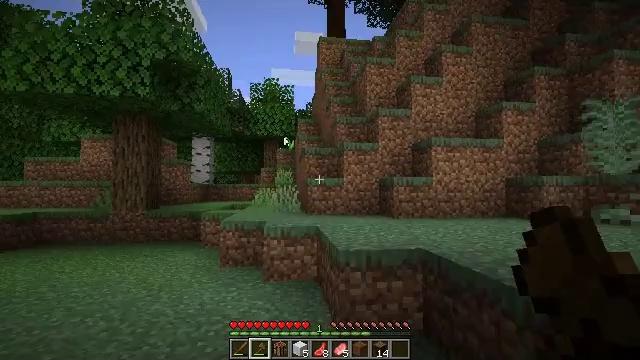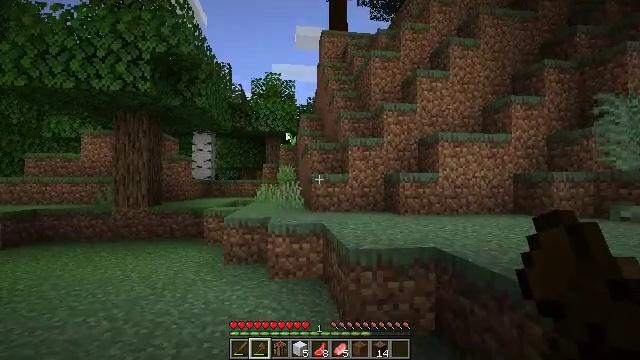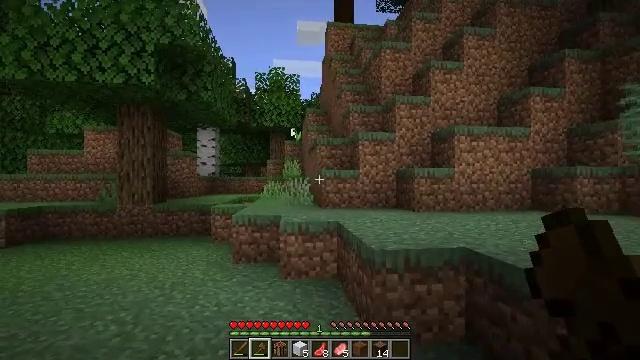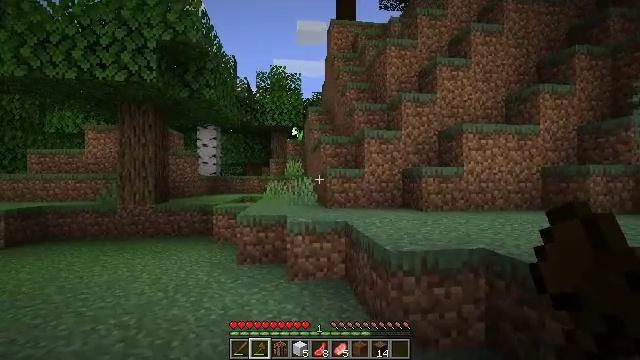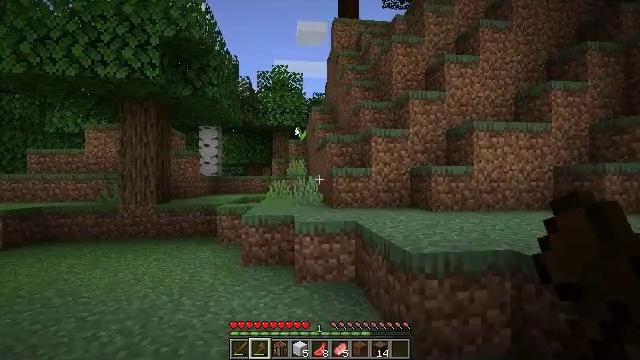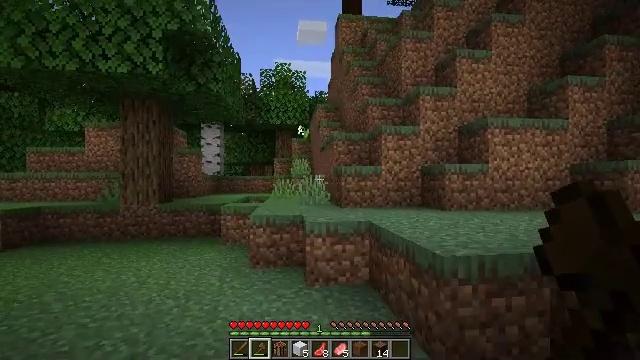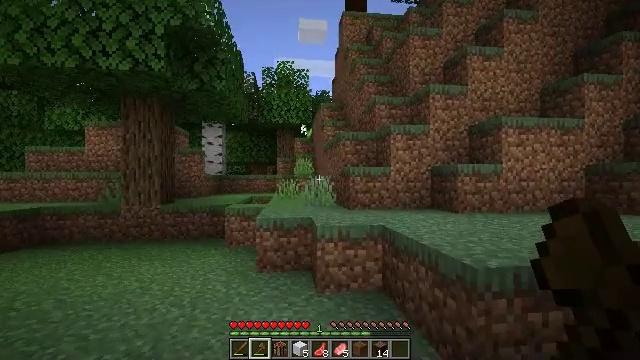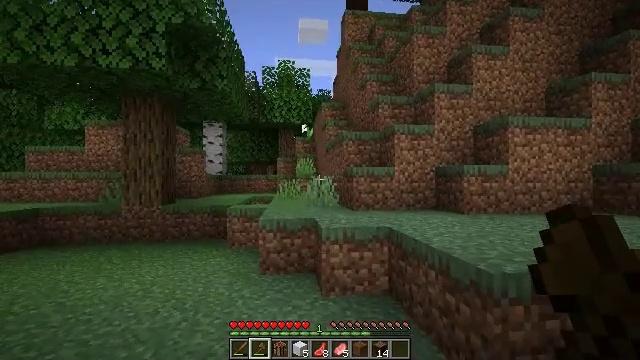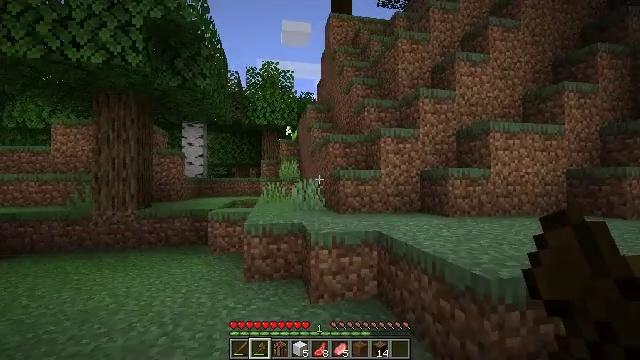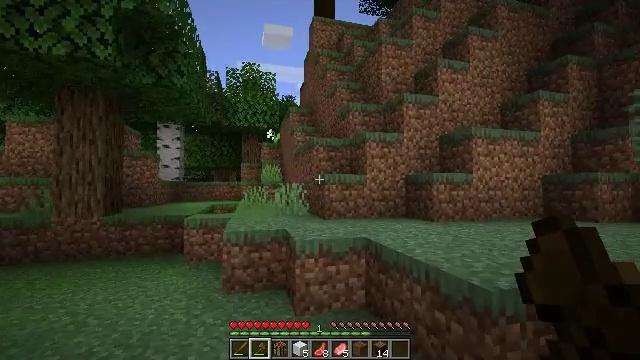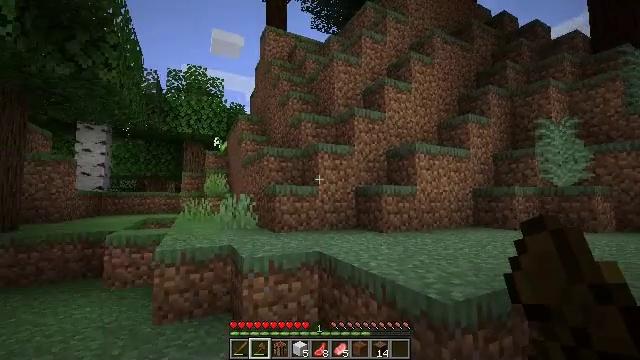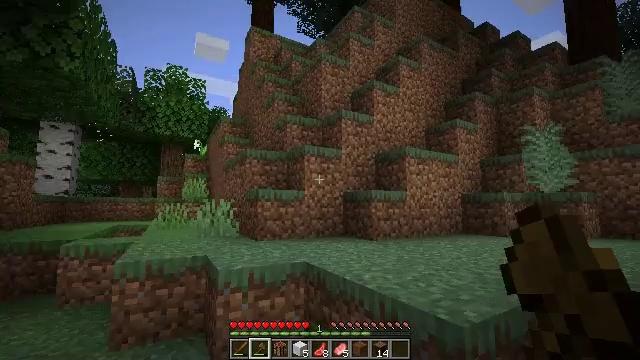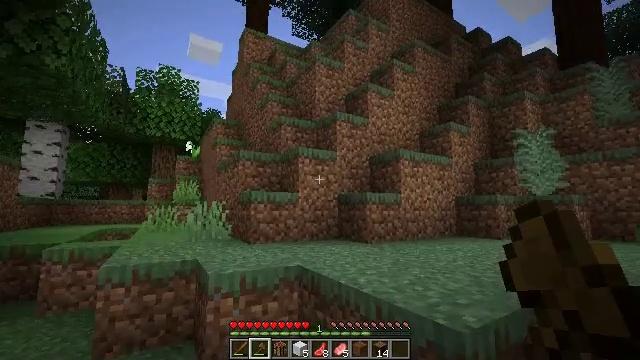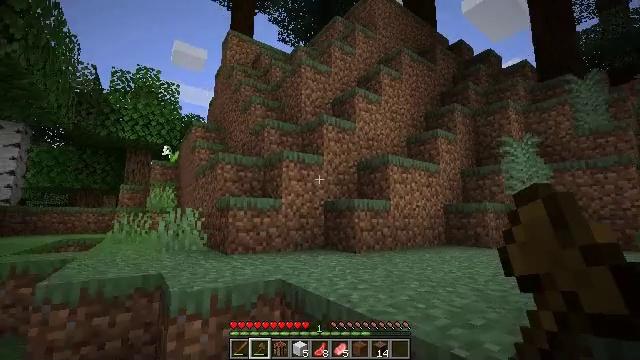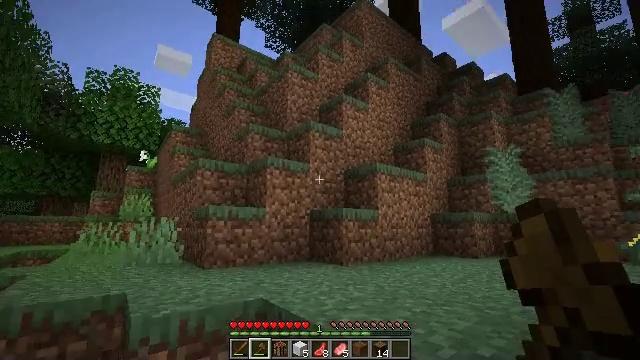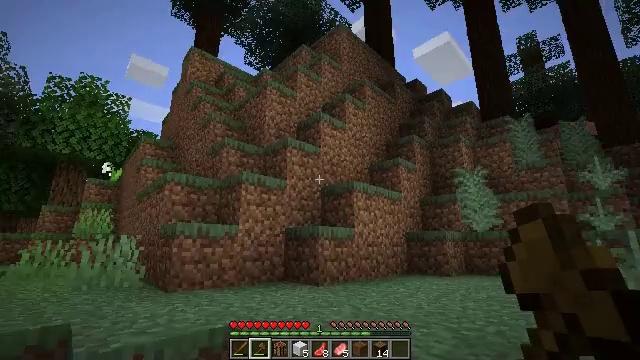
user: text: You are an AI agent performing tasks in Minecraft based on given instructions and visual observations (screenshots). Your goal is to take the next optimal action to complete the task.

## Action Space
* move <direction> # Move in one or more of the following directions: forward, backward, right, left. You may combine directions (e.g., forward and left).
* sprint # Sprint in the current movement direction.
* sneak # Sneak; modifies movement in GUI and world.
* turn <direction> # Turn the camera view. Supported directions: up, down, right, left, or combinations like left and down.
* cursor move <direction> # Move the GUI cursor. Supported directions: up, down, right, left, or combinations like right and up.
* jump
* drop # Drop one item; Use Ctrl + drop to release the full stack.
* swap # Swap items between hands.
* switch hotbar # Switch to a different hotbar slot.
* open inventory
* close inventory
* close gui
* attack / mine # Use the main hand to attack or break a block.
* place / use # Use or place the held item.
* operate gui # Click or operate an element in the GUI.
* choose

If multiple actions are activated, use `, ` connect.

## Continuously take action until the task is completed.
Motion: motion action
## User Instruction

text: Break the large fern to clear the space.
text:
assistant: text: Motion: move forward and move left
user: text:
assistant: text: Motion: move forward and move left
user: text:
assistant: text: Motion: move forward and move left
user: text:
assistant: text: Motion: move forward and move left
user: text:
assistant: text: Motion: move forward and move left
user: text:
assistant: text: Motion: move forward and move left
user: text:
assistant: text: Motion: move forward and move left
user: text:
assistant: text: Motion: move forward, turn right
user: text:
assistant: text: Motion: move forward, turn right
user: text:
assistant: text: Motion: move forward, turn right and up
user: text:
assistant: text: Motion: move forward, turn right and up
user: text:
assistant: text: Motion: move forward, turn right
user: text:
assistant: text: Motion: move forward, turn right and up
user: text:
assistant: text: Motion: move forward, turn right and up
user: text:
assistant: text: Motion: move forward, turn right and up
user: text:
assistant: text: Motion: move forward, turn right and up
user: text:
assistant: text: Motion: move forward
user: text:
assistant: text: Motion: move forward, turn right and up, jump
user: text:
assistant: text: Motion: turn right and up, jump
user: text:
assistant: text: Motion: move forward, turn right, jump
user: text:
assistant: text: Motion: move forward, turn right, jump
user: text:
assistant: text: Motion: move forward, turn right
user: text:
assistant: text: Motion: move forward, turn right
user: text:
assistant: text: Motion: move forward
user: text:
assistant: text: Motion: move forward
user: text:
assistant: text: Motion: move forward and move left, turn left and down
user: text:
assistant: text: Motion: move forward and move left, turn left and down
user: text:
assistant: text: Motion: move forward and move left
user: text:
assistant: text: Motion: move forward and move left
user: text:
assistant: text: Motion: move forward and move left, turn right